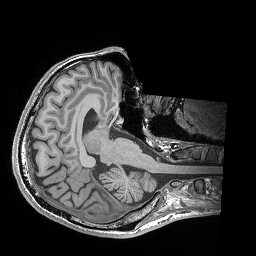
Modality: T1w
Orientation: axial